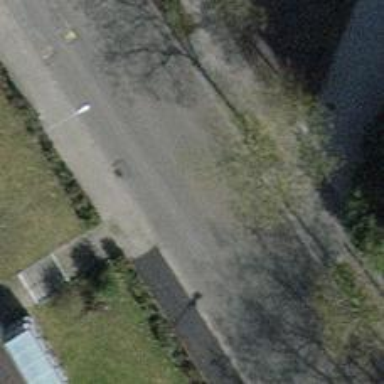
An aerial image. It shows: Residential road with asphalt surface. There is separate sidewalk along the road with trolley wires above.